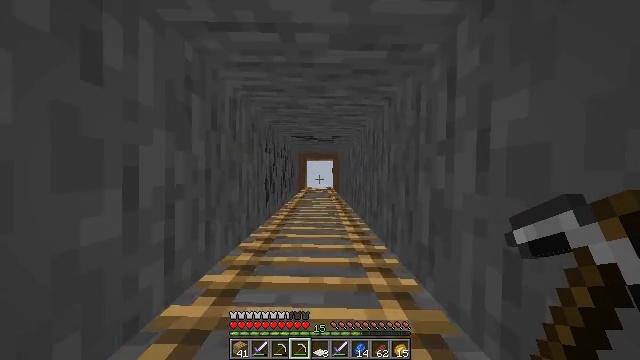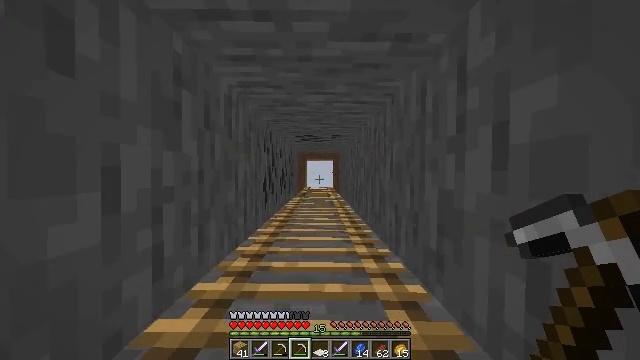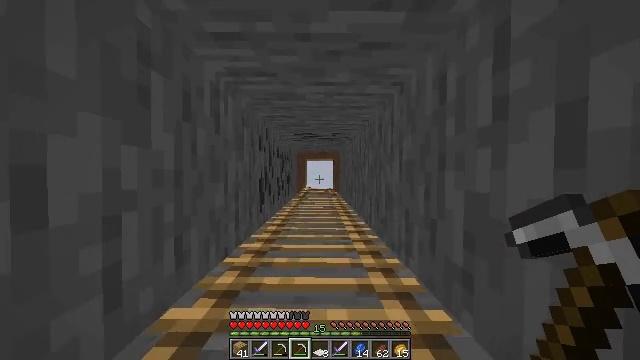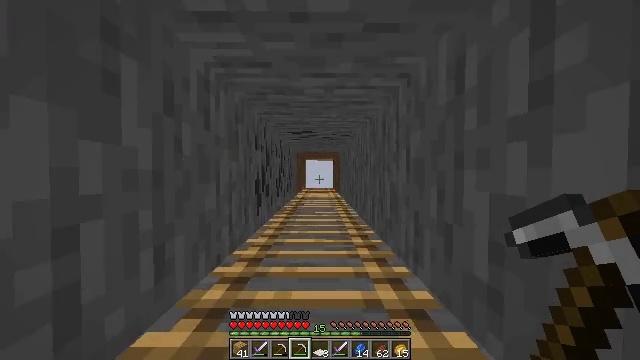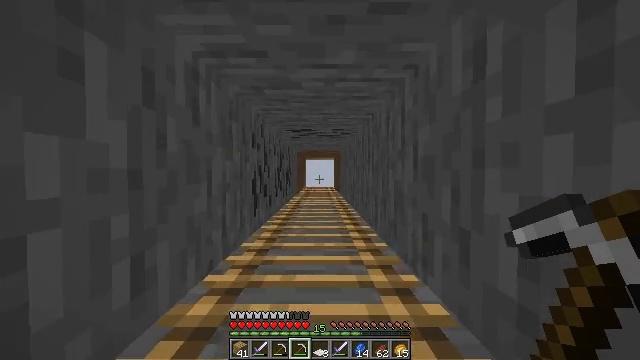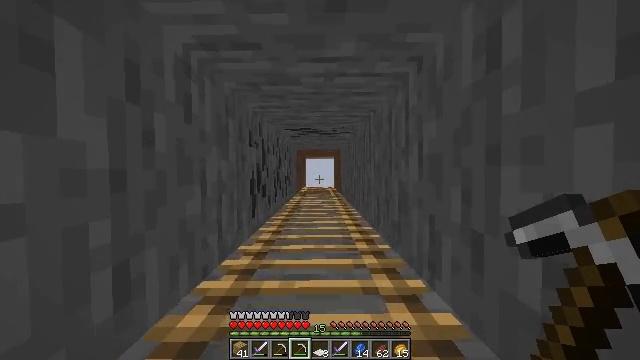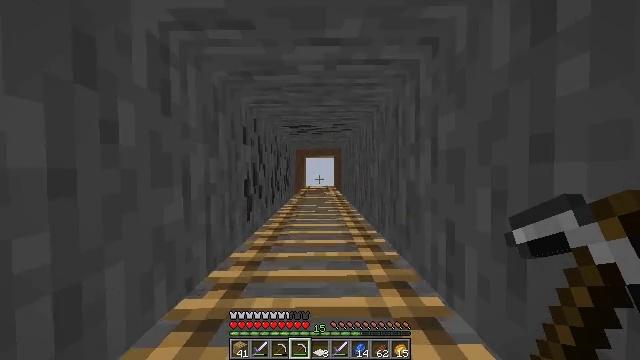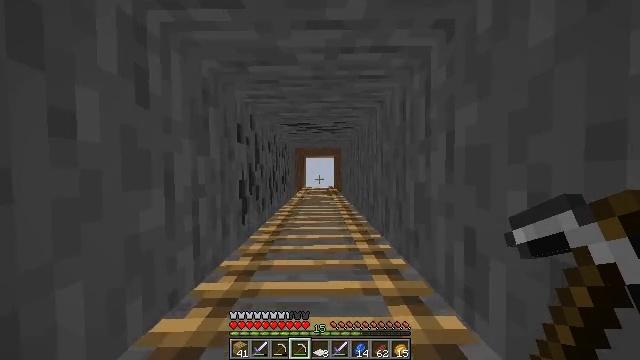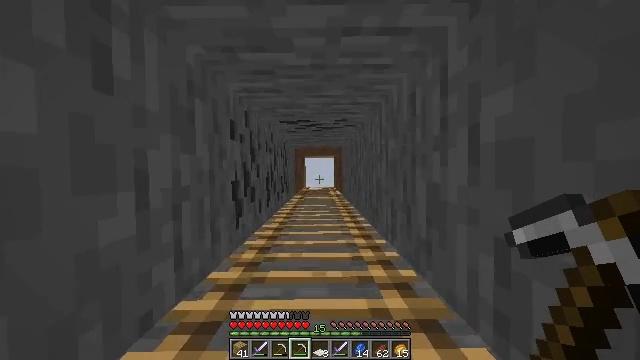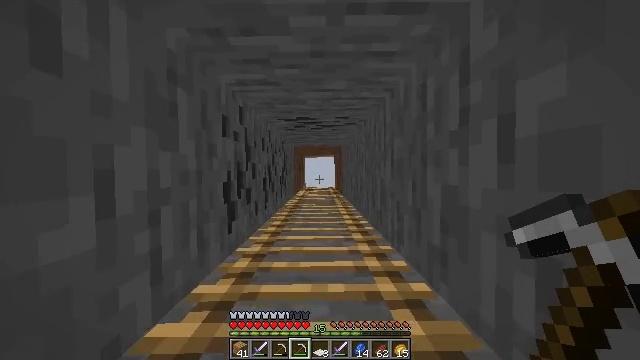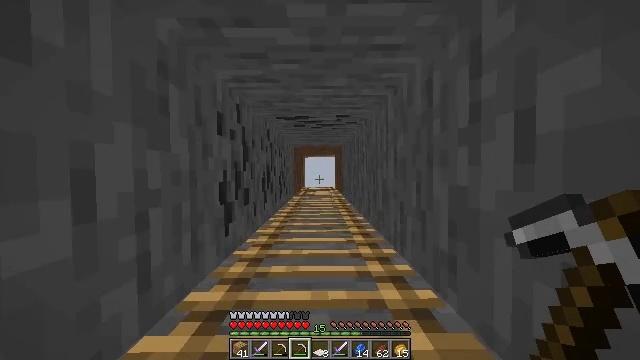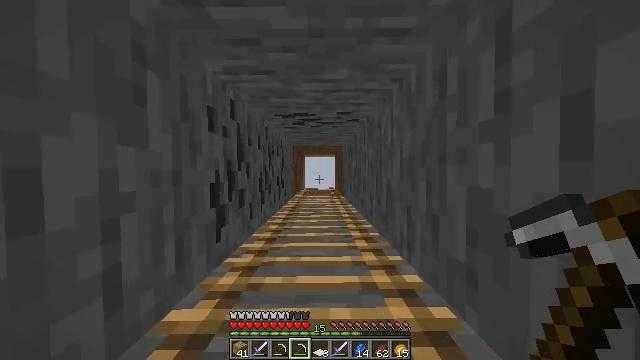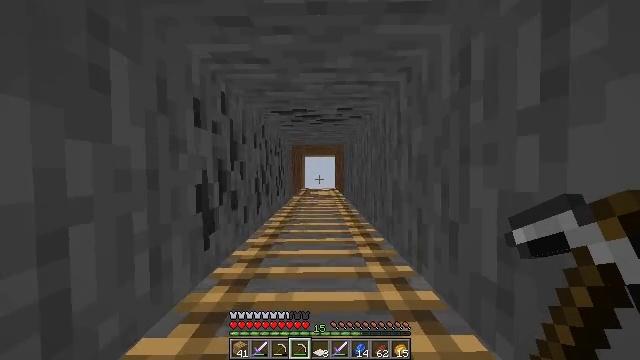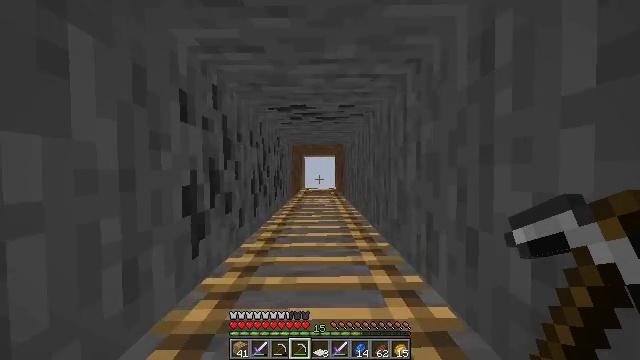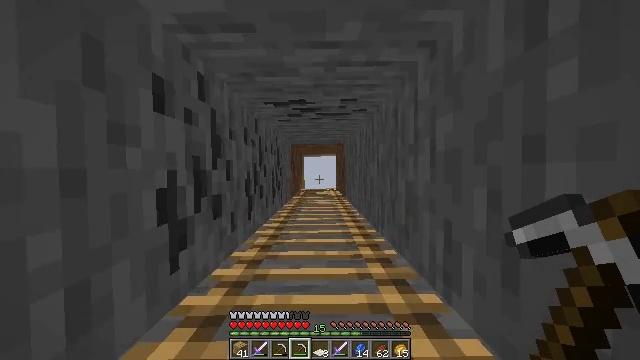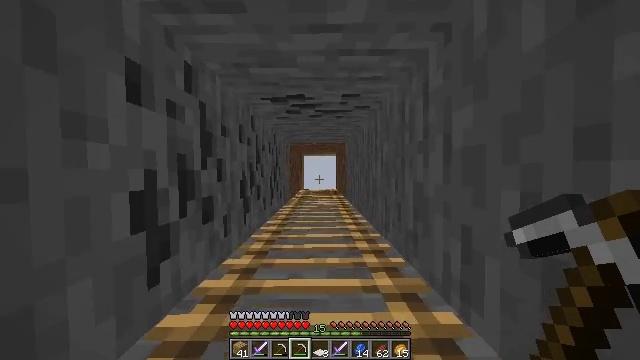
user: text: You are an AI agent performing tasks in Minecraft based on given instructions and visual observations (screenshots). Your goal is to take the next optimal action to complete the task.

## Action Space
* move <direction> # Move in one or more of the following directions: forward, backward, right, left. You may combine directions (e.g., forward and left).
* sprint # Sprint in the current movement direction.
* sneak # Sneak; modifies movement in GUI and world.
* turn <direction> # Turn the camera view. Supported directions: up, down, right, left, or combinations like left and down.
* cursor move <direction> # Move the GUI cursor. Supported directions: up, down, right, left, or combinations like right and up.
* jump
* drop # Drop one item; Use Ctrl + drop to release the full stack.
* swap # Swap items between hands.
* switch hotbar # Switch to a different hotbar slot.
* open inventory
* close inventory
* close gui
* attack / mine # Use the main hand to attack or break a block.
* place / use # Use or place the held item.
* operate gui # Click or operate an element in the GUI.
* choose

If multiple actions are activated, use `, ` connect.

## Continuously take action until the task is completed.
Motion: motion action
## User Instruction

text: Get a jungle sapling for replanting.
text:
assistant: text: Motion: move forward, jump
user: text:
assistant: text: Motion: move forward, jump
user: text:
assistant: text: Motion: move forward, jump
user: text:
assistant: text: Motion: move forward, jump
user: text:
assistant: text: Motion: move forward, jump
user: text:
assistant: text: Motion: move forward, jump
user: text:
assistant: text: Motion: move forward, jump
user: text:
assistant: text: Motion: move forward, jump
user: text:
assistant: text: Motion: move forward, jump
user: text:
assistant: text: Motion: move forward, jump
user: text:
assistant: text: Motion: move forward, jump
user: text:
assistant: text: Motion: move forward, jump
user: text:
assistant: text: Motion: move forward, jump
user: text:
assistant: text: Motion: move forward, jump
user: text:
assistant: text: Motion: move forward, jump
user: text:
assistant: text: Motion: move forward, jump
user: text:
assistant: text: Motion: move forward, jump
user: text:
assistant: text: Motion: move forward, jump
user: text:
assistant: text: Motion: move forward, turn right, jump
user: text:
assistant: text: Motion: move forward, turn right, jump
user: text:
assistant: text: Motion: move forward, jump
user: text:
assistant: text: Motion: move forward, jump
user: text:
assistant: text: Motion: move forward, jump
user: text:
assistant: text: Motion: move forward, jump
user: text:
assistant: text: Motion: move forward, jump
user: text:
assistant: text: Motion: move forward, jump
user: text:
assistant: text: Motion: move forward, jump
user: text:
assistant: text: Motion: move forward, jump
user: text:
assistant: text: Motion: move forward, jump
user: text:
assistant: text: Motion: move forward, jump